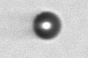
Label: bead